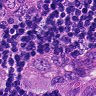
Metastatic tissue present: yes